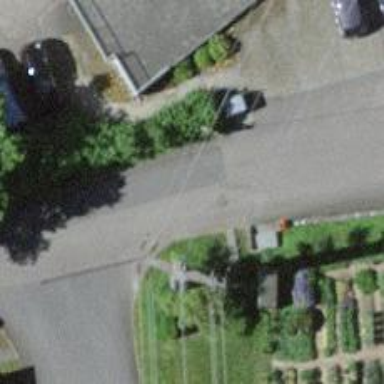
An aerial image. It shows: Post box.